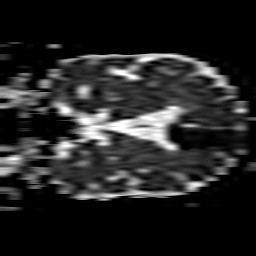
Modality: ADC
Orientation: coronal
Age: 58
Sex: male
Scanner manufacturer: philips
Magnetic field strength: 3 T
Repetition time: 4.346 s
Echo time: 0.06115 s